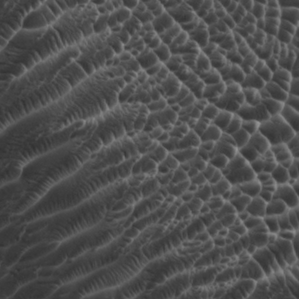
Label: non_frost